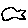
Label: fish